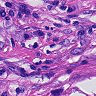
Metastatic tissue present: yes